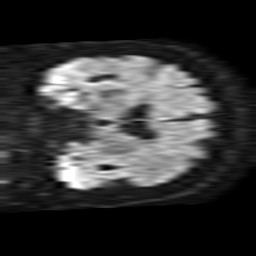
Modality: TRACE
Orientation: coronal
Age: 78
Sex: female
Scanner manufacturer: philips
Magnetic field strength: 1.5 T
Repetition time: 3.393 s
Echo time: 0.06922 s